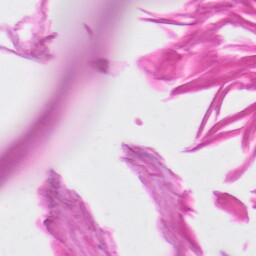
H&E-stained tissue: Skin